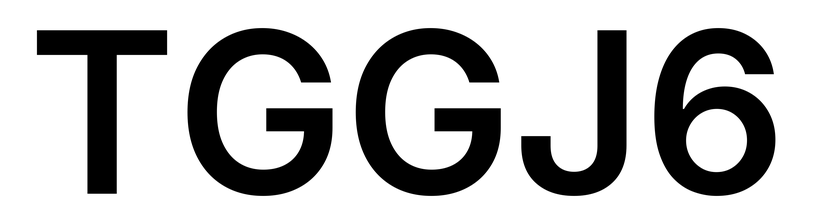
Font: Inter_SemiBold